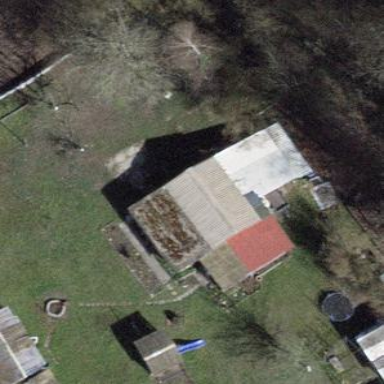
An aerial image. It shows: Hut.